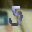
Label: 5